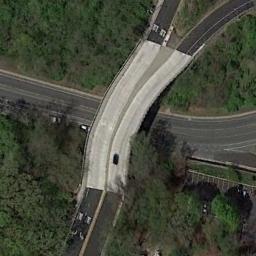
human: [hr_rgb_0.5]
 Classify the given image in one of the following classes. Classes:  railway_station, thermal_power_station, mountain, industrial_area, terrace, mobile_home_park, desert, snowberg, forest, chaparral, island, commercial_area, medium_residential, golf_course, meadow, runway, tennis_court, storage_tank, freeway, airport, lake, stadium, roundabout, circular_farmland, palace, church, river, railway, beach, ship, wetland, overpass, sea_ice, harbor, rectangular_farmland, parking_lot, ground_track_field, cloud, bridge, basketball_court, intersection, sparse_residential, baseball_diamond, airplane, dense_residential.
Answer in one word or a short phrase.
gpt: overpass